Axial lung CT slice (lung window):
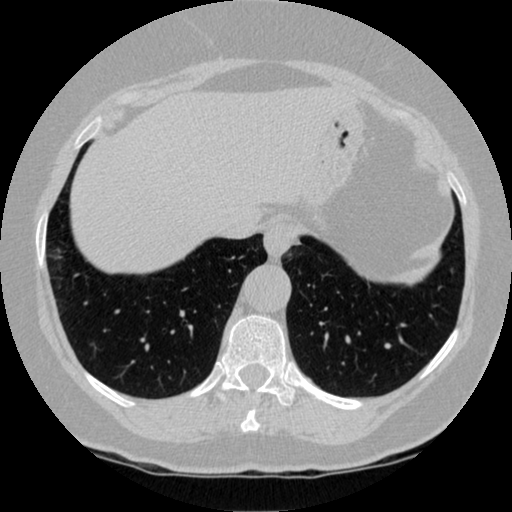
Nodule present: no